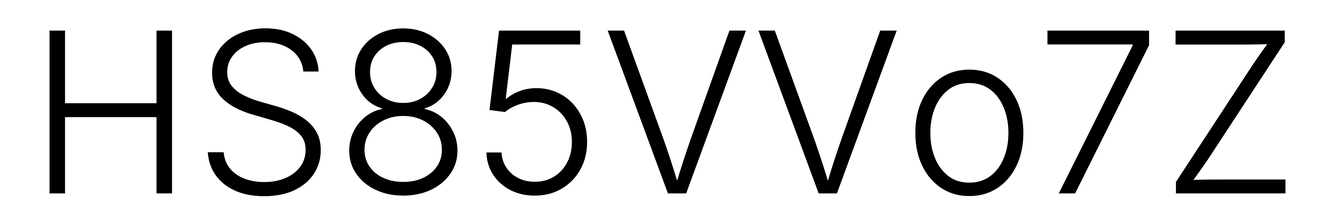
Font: Inter_Light